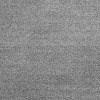
Atmospheric dust classification: dusty